Field crop: maize
Growth stage: 2
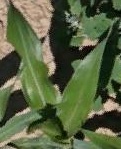
Species: maize